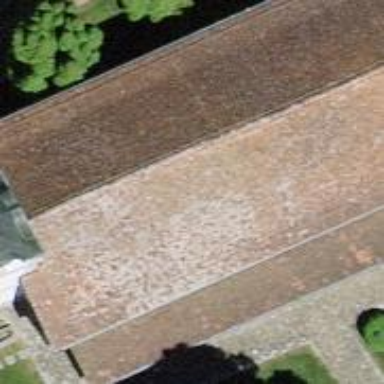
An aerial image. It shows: Beautiful church building.